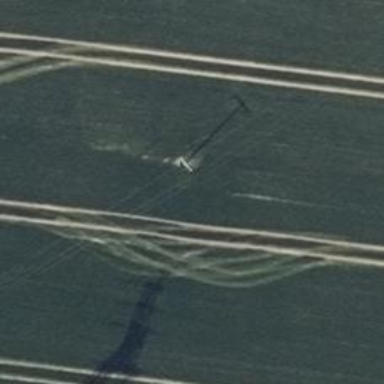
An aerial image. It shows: Minor power line with 3 cables.